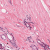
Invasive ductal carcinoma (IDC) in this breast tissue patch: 1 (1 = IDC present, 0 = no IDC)